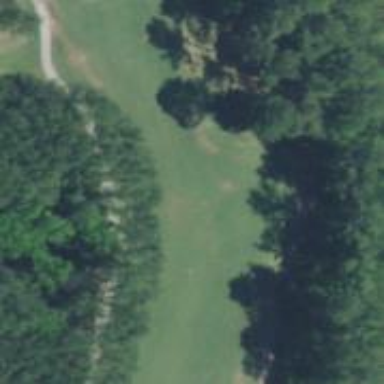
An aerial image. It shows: View of golf hole.